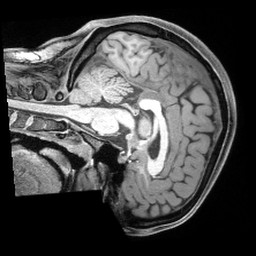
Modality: T1w
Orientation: sagittal
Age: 20
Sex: female
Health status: healthy
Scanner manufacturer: siemens
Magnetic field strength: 3 T
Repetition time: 2.4 s
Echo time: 0.00194 s